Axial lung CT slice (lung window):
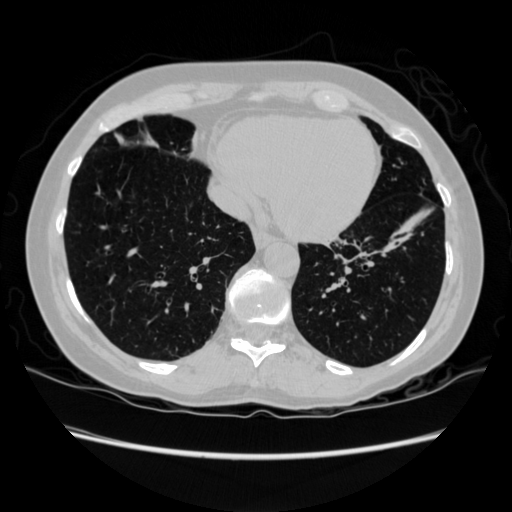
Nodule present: no